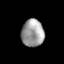
Tissue: prostate
Cell type: T cells
Senescence score: 0.7514
Nuclear area (px): 599
Mean DAPI intensity: 157.117